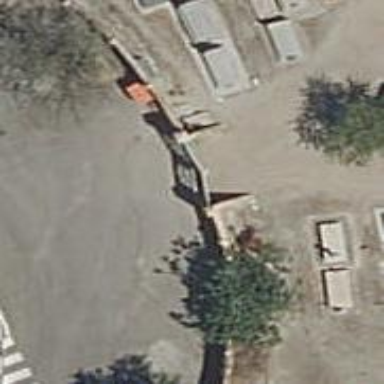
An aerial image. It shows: Gate.